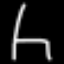
Label: chair